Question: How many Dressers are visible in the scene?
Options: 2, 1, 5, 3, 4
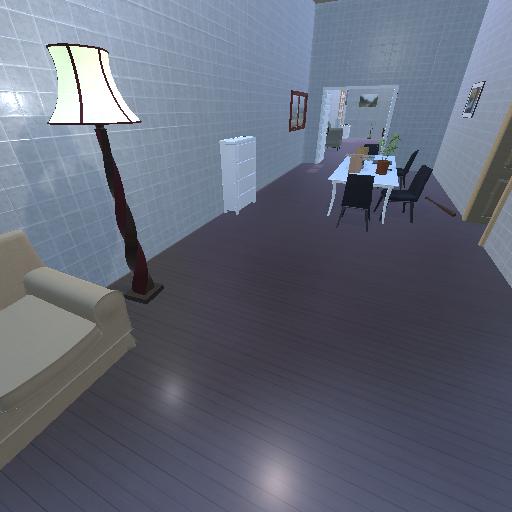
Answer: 2